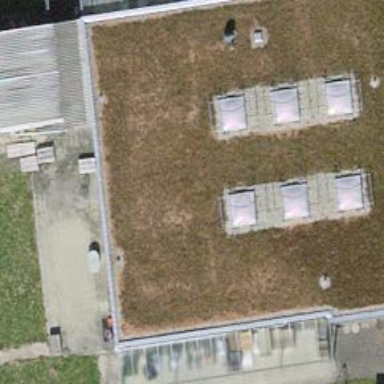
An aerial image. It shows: Commercial building.